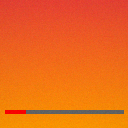
Screen state: on